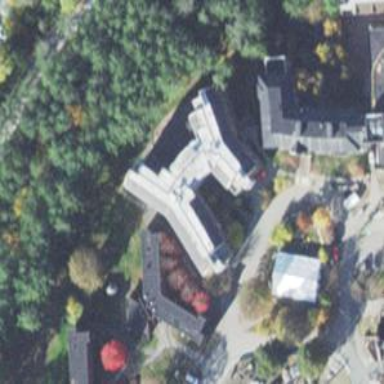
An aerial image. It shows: Dormitory building.